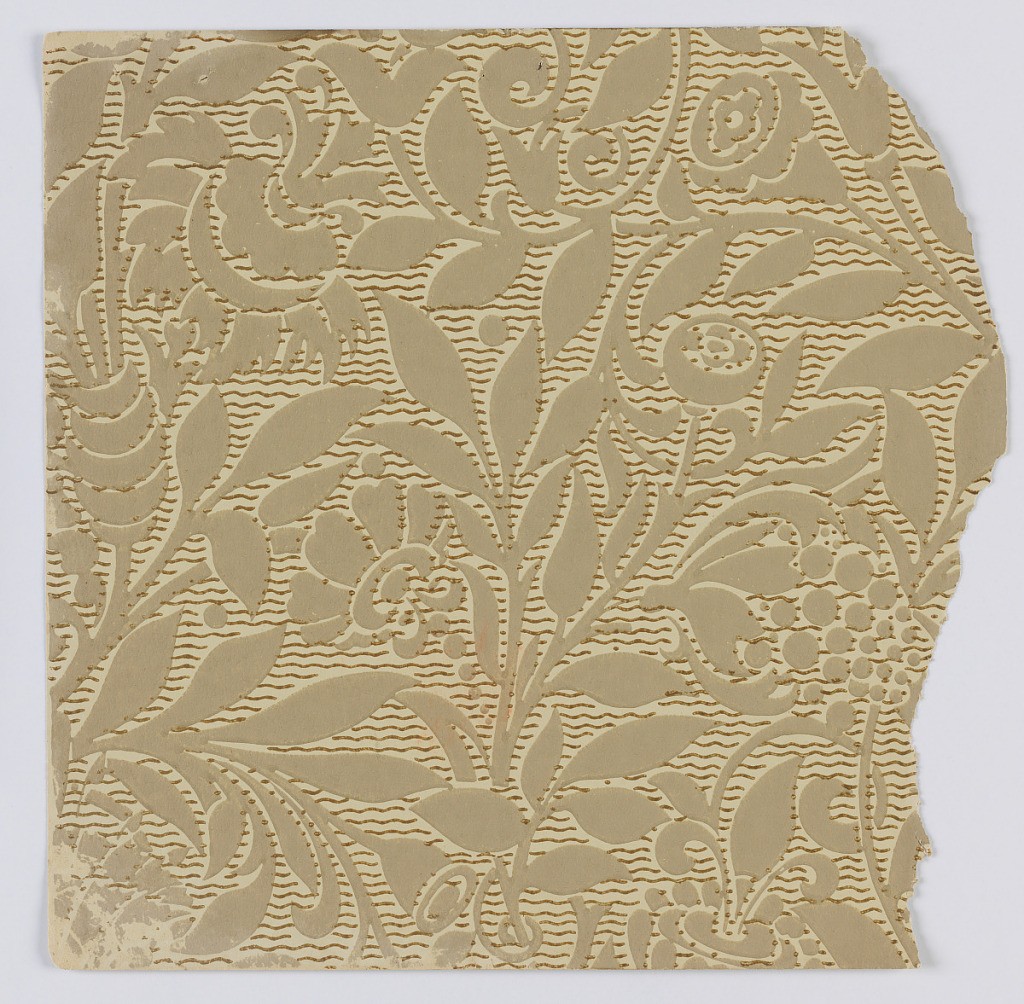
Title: Sidewall sample
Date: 1880–90
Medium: Machine-printed on paper
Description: Fragmentary wallpapers from sample book, including aesthetic-style and Anglo-Japanesque designs.

72 pages of samples.